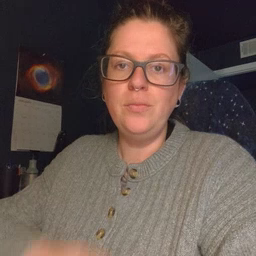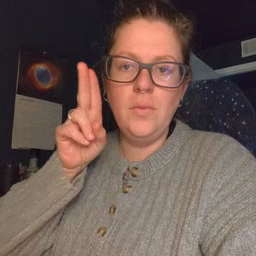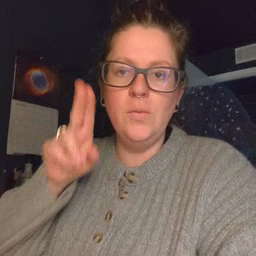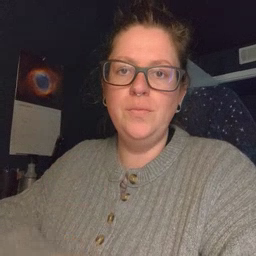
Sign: uncle